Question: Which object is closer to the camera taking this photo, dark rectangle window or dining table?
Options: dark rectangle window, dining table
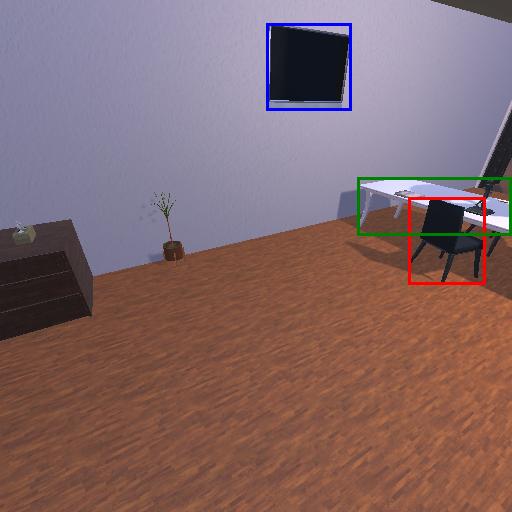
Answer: dark rectangle window